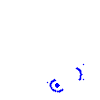
Particle: kaon